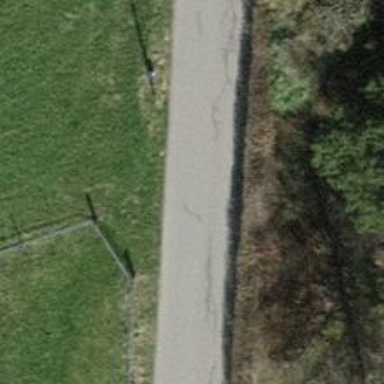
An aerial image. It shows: Asphalt road classified as tertiary.